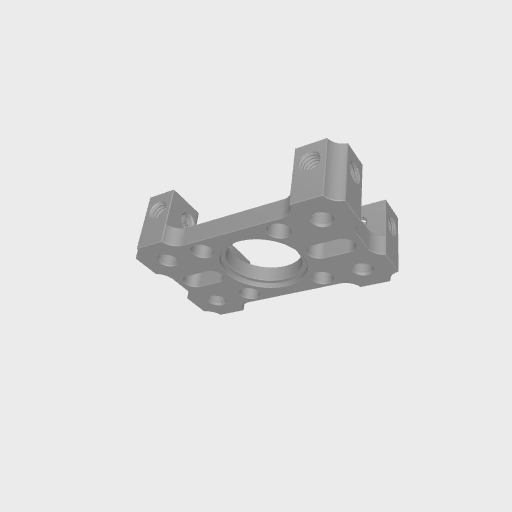
Part: QuadBlockPatternMount27-1